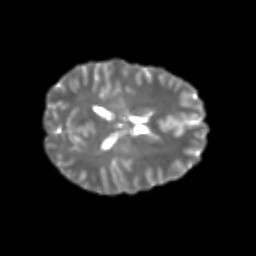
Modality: T2w
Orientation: axial
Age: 24
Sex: female
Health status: healthy
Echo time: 0.074 s